Question: I want to use three kinds of repeating tiles as background for one Android screen. The following is what I want to achieve as an end result.

Can it be done in Android?
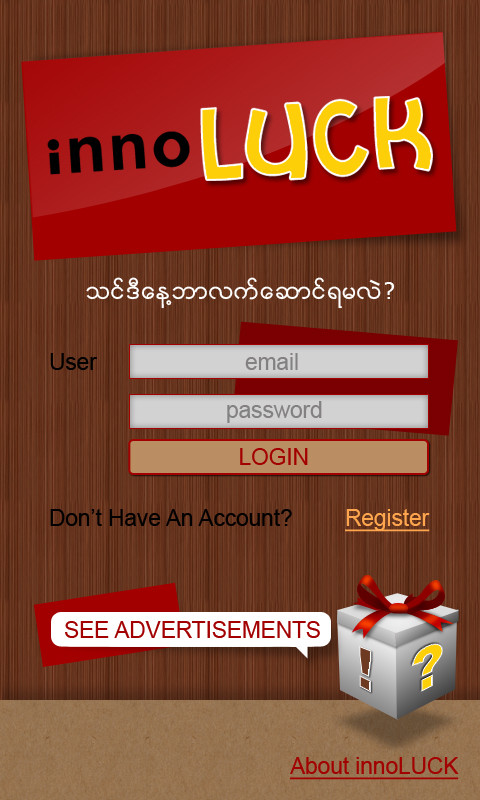
Answer: Creating three layouts inside the main layout achieves the design.
'''
<LinearLayout xmlns:android="http://schemas.android.com/apk/res/android"
xmlns:tools="http://schemas.android.com/tools"
android:layout_width="match_parent"
android:layout_height="match_parent"
android:orientation="vertical"
tools:context=".SplashActivity" >
<RelativeLayout
android:layout_width="match_parent"
android:layout_height="1dp"
android:layout_weight="4"
android:background="@drawable/woodentile" >
</RelativeLayout>
<LinearLayout
android:layout_width="match_parent"
android:layout_height="0sp"
android:layout_weight="1"
android:background="@drawable/woodenshadowtile" >
</LinearLayout>
<LinearLayout
android:layout_width="match_parent"
android:layout_height="0sp"
android:layout_weight="1"
android:background="@drawable/papertile" >
</LinearLayout>
</LinearLayout>
'''
You need three bitmap files in the drawable folder. I will show woodentile.xml as an example.
'''
<?xml version="1.0" encoding="utf-8"?>
<bitmap xmlns:android="http://schemas.android.com/apk/res/android"
android:dither="true"
android:src="@drawable/inno_luck_wood_pattern_background"
android:tileMode="repeat" >
</bitmap>
'''
That's it. Doing this results in the kind of design that I want to create.